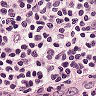
Metastatic tissue present: no